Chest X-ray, PA view. Patient: 17 years old, sex F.
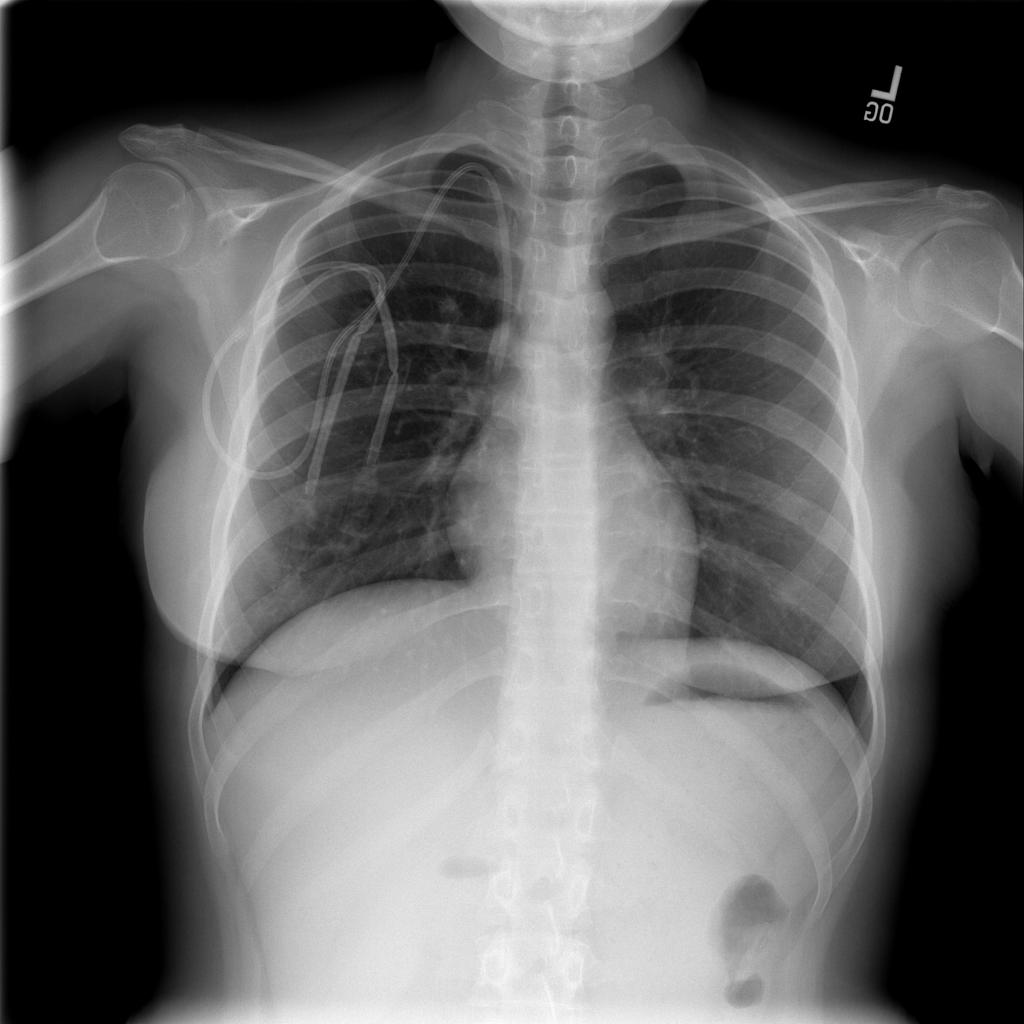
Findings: No Finding